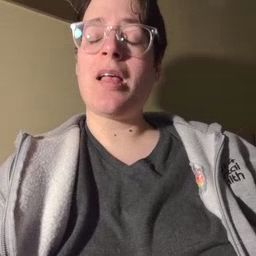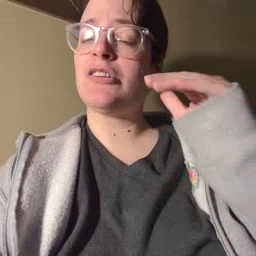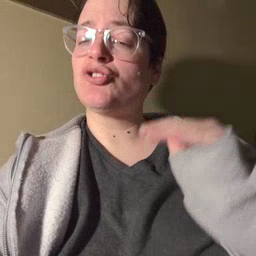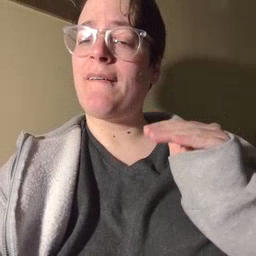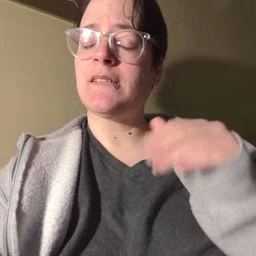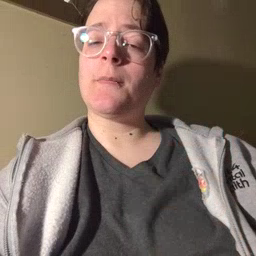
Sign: child